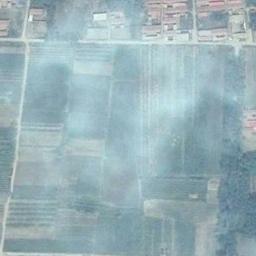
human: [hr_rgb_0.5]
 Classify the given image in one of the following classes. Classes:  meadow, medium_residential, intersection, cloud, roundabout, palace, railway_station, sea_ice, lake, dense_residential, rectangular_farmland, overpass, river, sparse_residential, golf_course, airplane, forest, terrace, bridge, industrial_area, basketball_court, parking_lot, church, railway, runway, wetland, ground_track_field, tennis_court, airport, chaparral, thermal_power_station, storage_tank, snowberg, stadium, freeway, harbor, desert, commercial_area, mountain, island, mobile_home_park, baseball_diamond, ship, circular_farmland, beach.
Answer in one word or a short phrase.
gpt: cloud